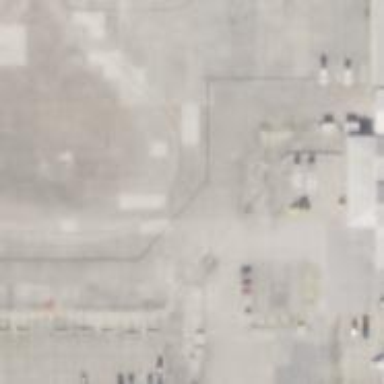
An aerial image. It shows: Image of taxiway at airport.